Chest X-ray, PA view. Patient: 69 years old, sex M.
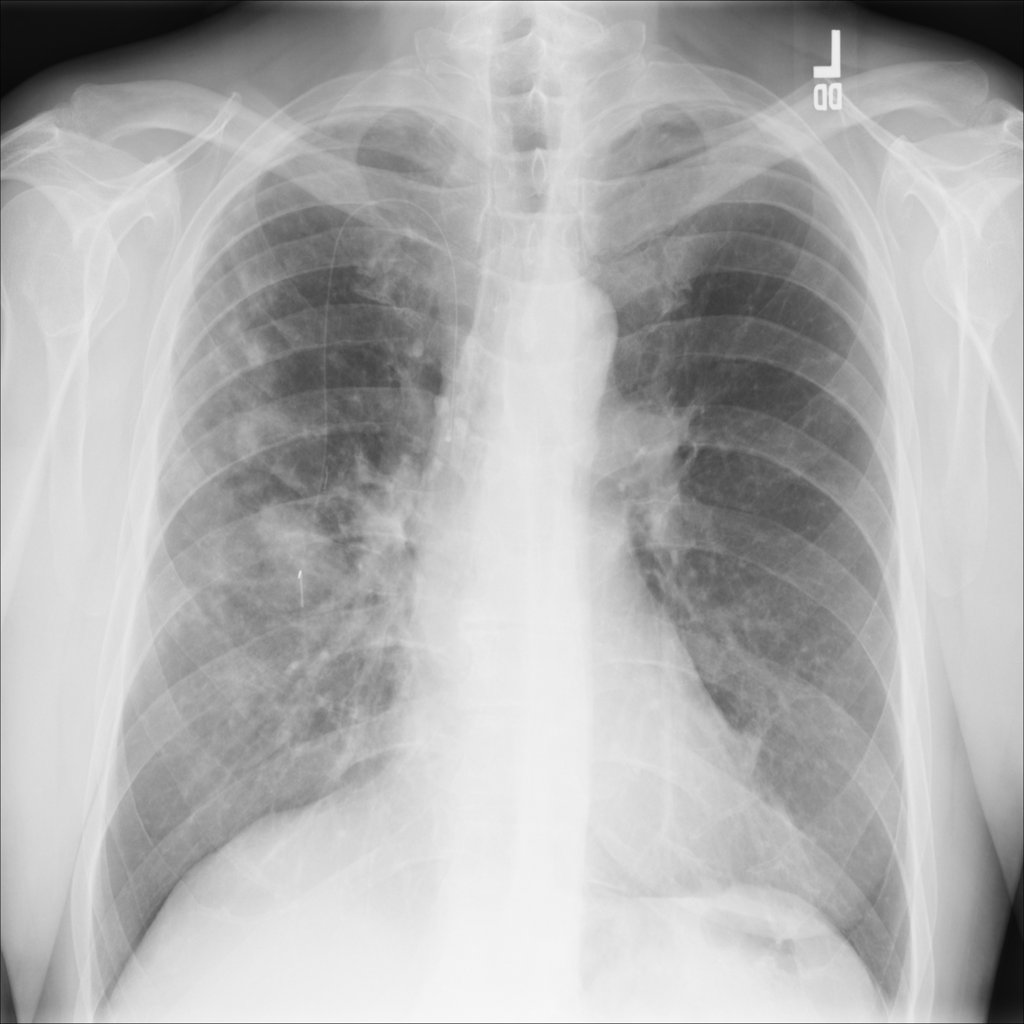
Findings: Infiltration